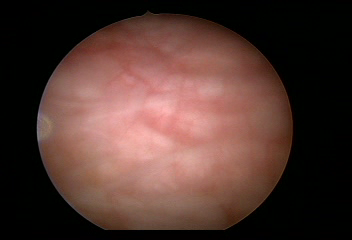
Modality: WLC
Class: Normal mucosa
Bladder cancer association: No